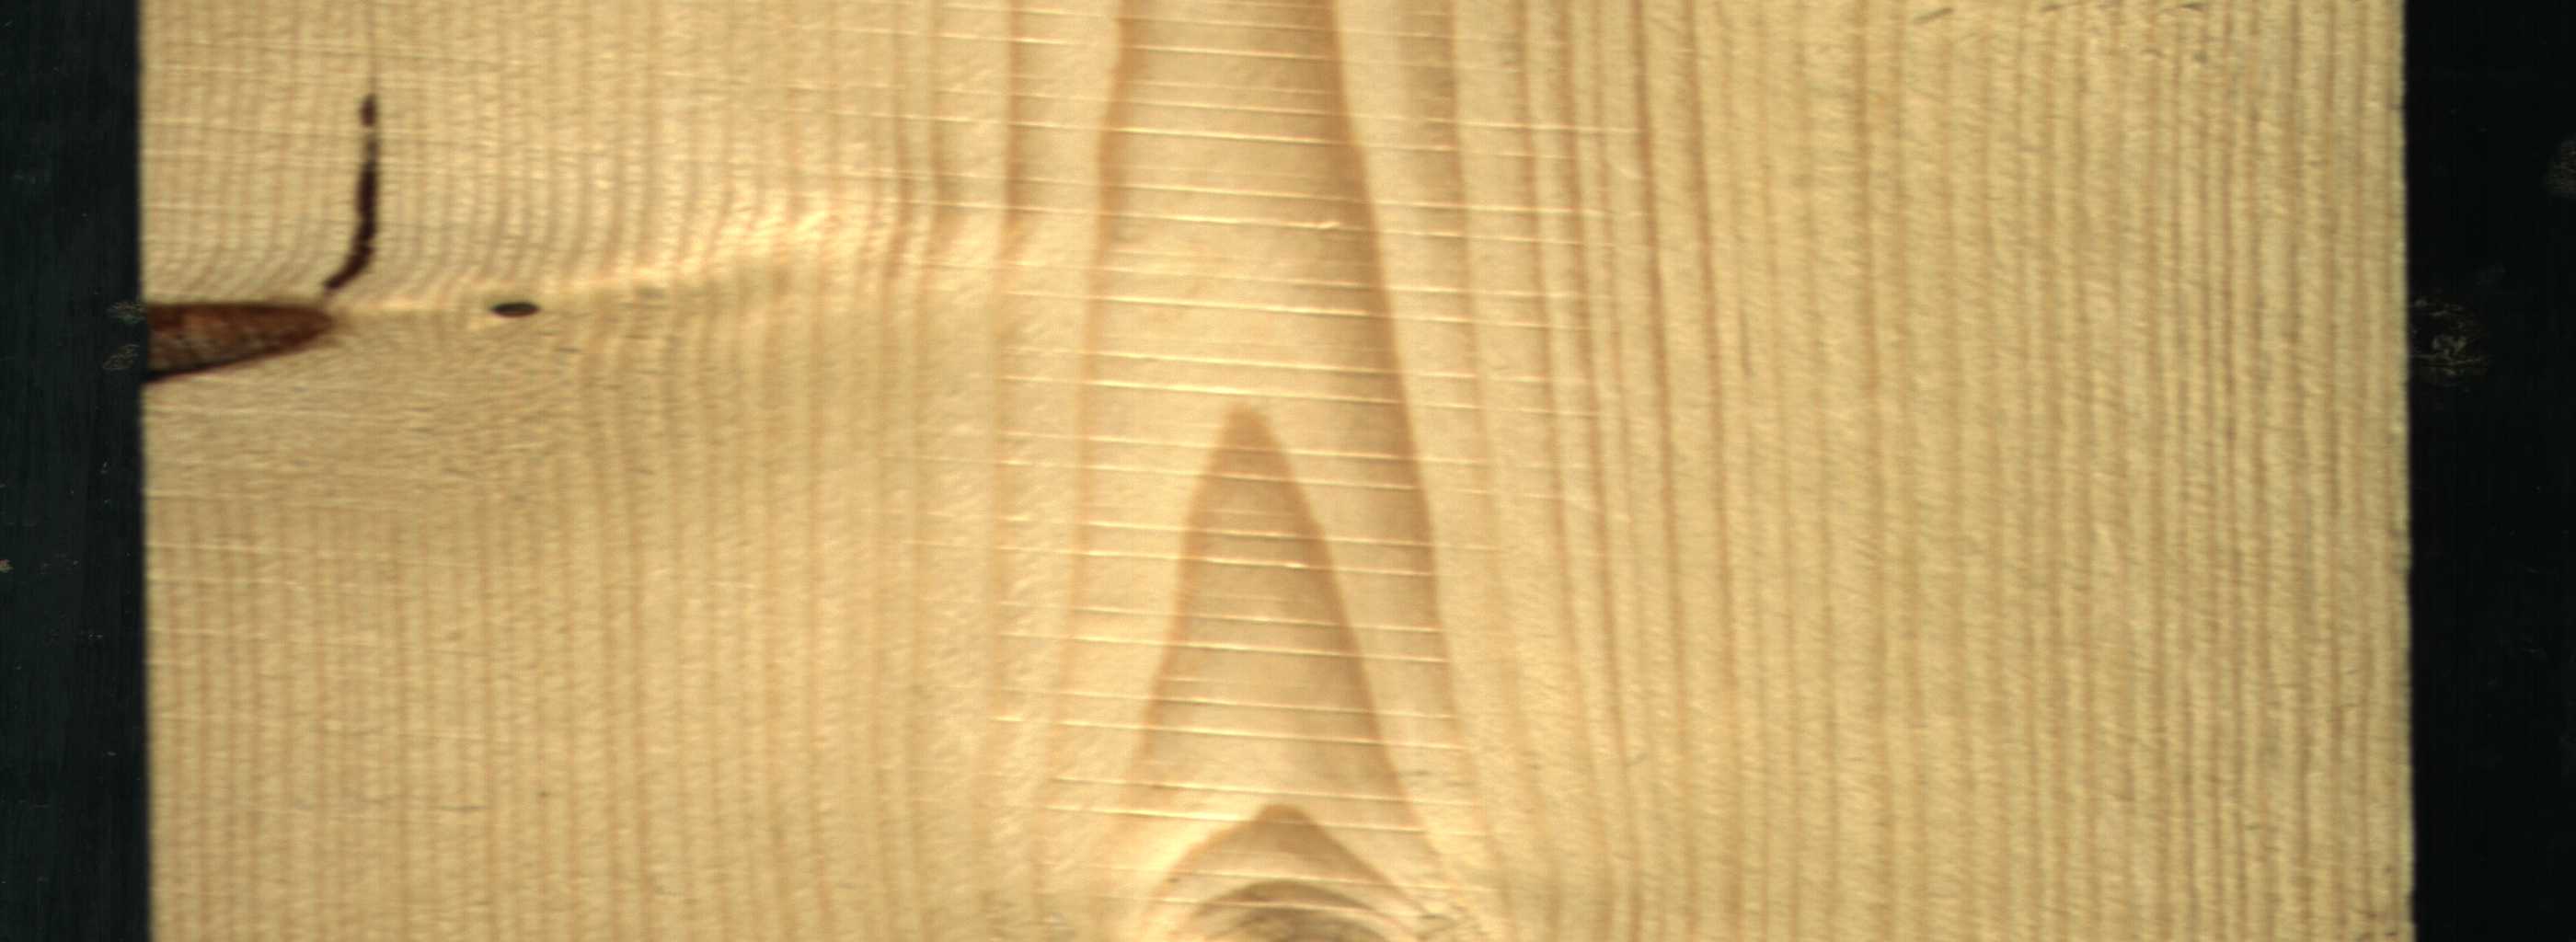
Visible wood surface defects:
resin
Knot_missing
Dead_Knot
Live_Knot